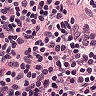
Metastatic tissue present: no